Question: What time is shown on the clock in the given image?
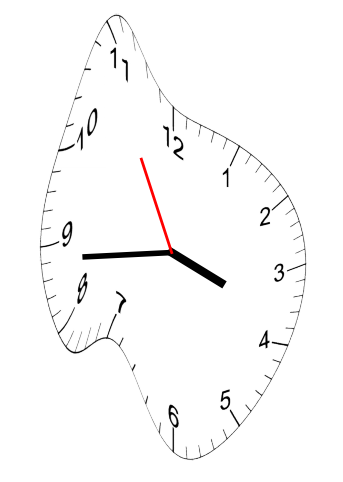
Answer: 03:43:55